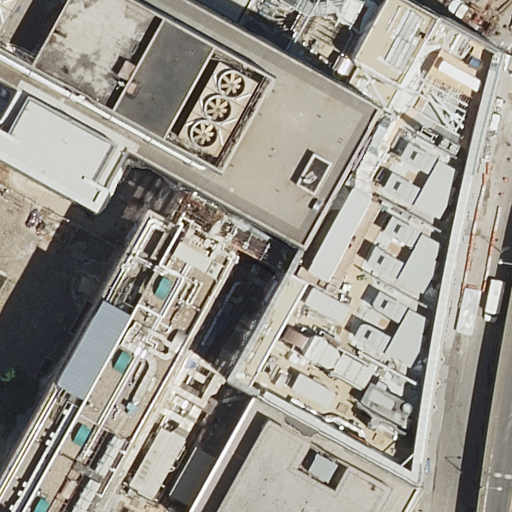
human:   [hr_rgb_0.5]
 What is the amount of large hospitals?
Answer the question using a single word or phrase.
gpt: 1

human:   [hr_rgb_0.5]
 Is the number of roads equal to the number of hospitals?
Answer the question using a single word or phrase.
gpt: no

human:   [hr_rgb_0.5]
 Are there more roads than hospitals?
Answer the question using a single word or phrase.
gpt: yes

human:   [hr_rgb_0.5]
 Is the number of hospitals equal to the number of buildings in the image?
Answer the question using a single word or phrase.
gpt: no

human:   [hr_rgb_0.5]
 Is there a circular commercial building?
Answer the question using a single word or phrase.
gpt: no

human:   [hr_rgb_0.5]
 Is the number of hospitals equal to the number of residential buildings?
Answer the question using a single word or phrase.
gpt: no

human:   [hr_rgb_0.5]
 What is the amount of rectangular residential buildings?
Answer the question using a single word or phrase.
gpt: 1

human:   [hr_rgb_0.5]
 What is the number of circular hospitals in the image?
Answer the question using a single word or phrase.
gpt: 0

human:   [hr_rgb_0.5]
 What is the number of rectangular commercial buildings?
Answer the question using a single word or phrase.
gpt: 0

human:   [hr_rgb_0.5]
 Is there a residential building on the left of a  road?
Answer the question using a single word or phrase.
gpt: yes

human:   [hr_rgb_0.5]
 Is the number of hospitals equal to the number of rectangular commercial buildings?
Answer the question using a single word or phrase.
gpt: no

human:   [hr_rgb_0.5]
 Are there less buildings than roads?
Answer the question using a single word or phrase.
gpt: no

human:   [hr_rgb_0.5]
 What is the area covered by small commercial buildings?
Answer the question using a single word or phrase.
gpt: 0m2

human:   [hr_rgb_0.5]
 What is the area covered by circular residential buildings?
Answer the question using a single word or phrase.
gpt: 0m2

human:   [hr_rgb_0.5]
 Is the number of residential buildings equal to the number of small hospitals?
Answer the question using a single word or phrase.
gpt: no

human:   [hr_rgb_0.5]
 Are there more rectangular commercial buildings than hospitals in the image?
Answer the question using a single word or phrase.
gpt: no

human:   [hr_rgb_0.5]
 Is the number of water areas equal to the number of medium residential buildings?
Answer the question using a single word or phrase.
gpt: yes

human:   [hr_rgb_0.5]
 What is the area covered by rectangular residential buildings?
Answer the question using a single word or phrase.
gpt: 801m2

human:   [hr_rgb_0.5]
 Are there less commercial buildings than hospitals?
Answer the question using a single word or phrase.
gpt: yes

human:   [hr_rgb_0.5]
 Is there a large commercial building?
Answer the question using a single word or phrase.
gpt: no

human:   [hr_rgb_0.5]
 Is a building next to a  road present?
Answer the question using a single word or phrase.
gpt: yes

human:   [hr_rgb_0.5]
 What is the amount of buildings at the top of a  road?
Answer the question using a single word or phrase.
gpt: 2

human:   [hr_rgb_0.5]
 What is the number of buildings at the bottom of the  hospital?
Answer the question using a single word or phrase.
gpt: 0

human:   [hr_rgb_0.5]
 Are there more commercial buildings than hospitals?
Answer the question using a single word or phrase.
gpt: no

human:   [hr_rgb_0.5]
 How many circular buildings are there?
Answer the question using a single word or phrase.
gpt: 0

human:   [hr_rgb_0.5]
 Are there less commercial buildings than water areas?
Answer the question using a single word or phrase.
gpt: no

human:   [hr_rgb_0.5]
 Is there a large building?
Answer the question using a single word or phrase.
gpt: yes

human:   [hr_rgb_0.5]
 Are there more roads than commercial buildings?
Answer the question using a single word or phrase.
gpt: yes

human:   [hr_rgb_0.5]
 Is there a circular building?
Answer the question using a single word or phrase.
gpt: no

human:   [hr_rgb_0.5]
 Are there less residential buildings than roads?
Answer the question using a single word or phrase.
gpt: no

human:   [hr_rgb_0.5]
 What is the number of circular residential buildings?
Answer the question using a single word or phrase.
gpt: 0

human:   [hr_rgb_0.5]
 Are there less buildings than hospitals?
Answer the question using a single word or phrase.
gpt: no

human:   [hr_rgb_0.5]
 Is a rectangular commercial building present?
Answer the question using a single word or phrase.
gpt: no

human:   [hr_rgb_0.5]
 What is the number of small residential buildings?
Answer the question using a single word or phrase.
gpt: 0

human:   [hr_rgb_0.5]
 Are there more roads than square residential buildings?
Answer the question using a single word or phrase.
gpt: yes

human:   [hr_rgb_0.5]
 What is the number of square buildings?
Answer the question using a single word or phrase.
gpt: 0

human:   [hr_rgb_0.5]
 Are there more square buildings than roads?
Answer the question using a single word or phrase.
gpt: no